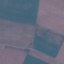
Land use / land cover: AnnualCrop